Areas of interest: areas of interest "Home Furnishing and Building Materials Market"
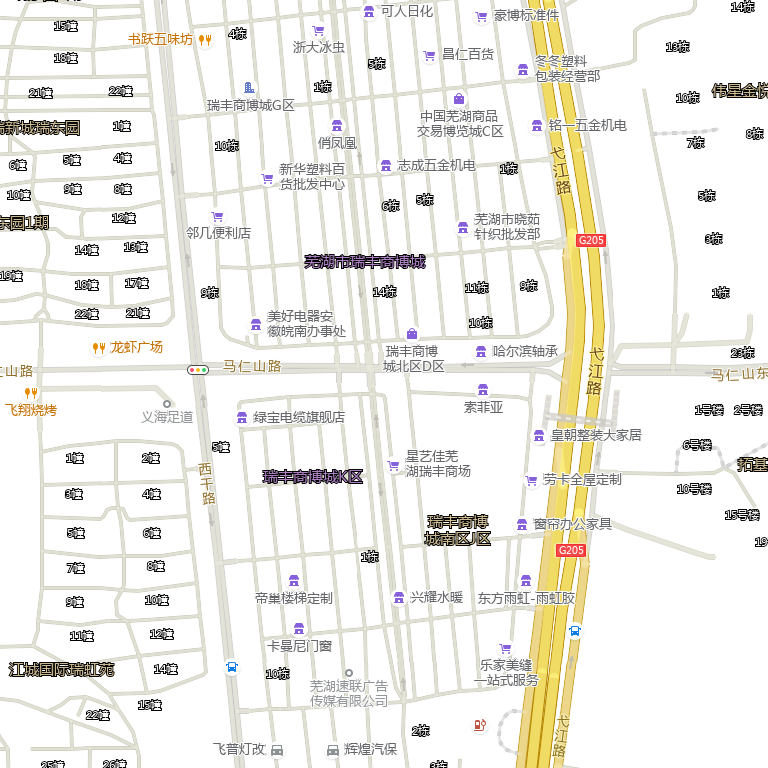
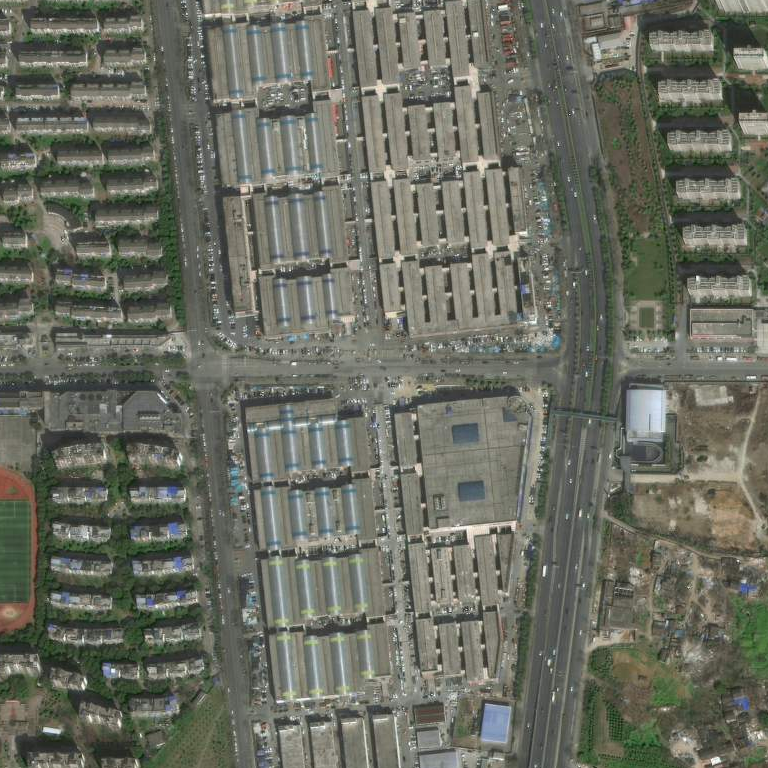